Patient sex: M
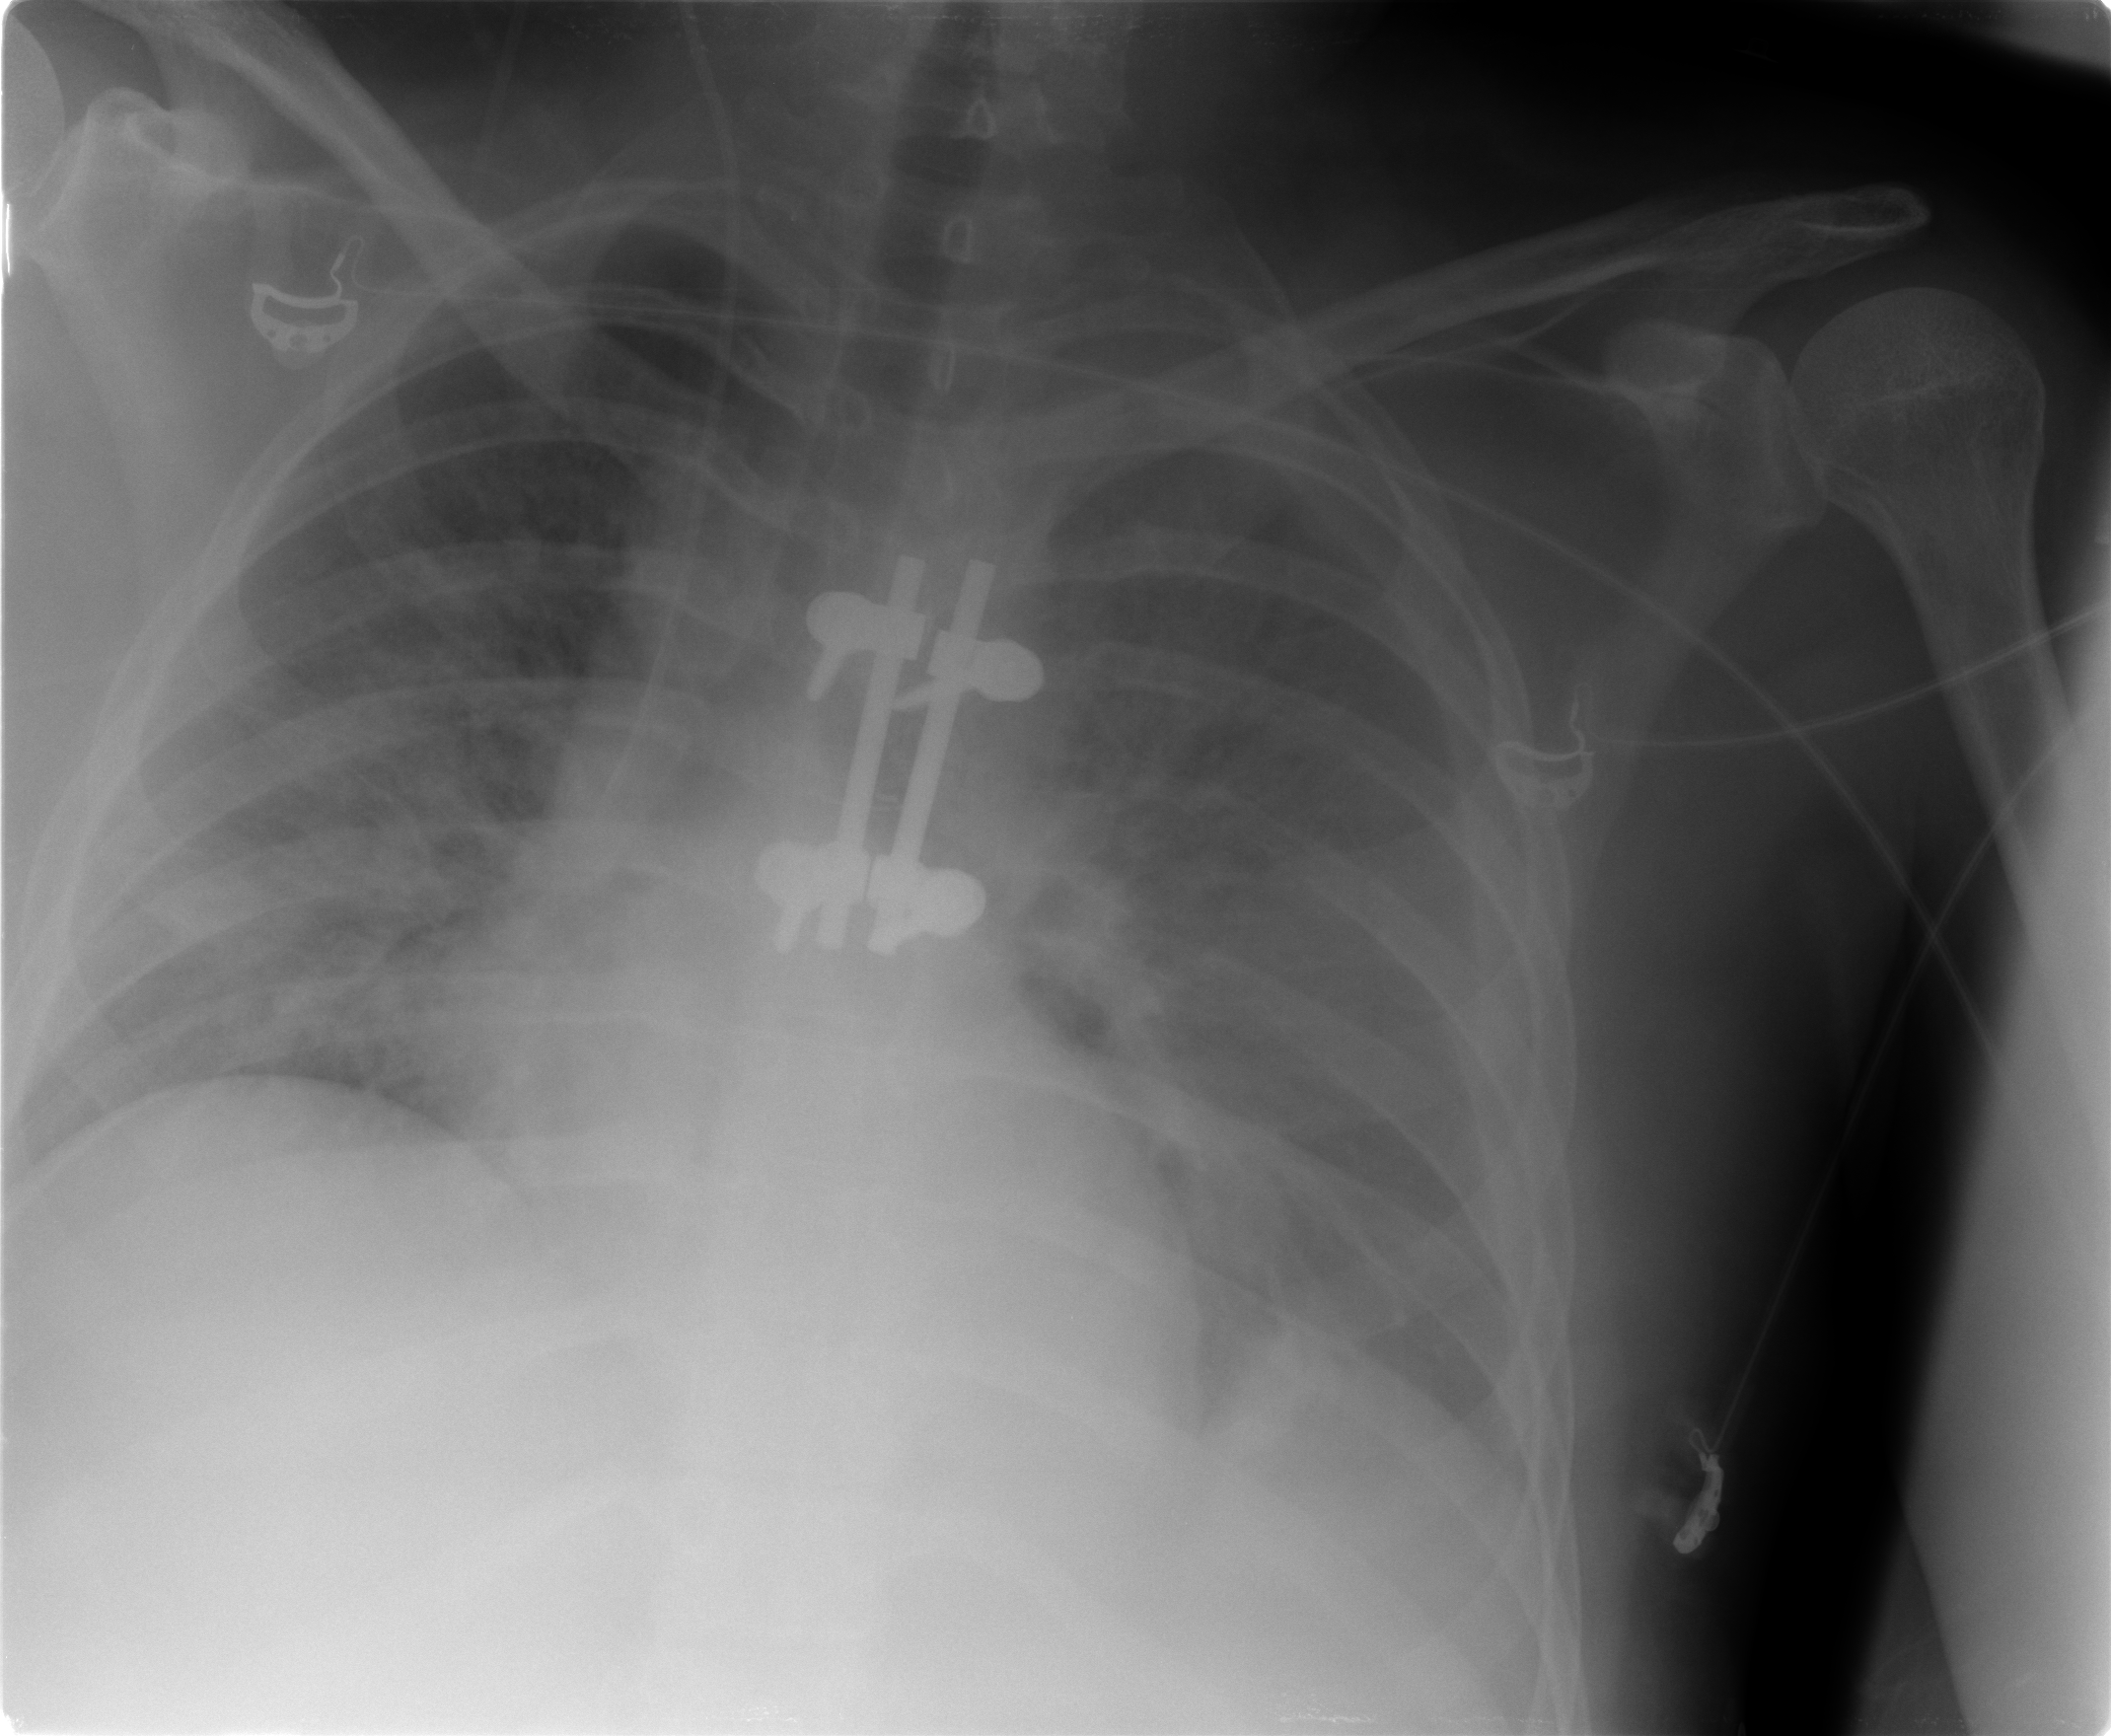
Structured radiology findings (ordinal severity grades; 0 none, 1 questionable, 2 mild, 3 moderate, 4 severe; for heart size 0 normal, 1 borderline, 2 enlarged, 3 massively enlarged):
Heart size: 0
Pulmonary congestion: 2
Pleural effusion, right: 0
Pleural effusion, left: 2
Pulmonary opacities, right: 3
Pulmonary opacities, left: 2
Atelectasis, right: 0
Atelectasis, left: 0